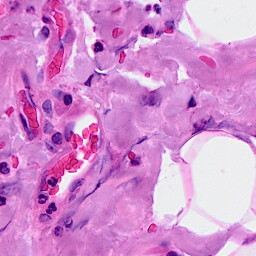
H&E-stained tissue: Breast